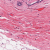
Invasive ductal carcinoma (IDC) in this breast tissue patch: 0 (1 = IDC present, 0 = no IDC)